Breast ultrasound image
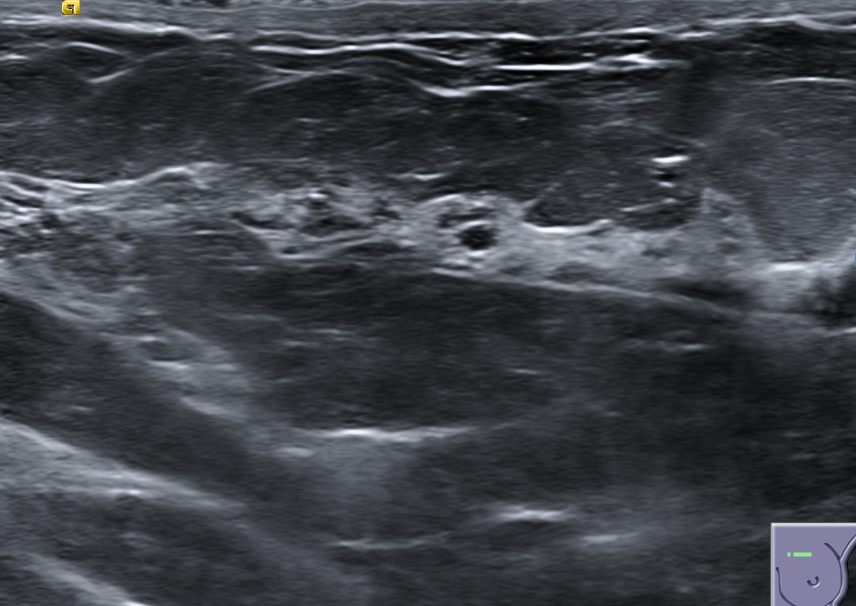
Diagnosis: benign